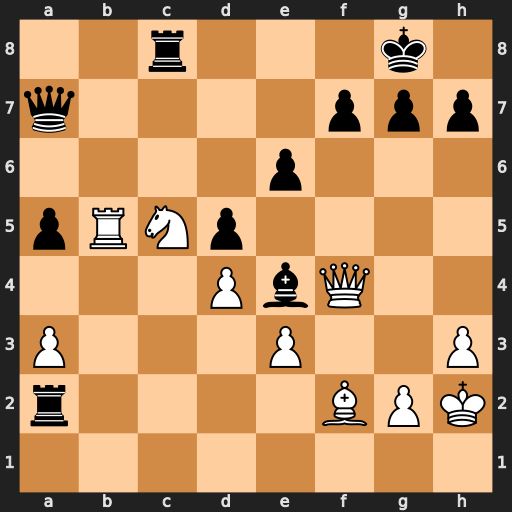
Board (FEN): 2r3k1/q4ppp/4p3/pRNp4/3PbQ2/P3P2P/r4BPK/8
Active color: w
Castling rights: -
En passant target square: -
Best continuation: Rb7 Qxb7 Nxb7